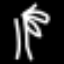
Label: palm tree